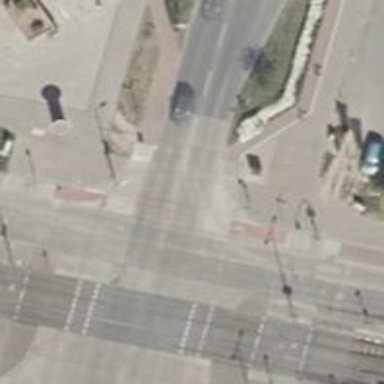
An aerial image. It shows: Road with traffic signals.